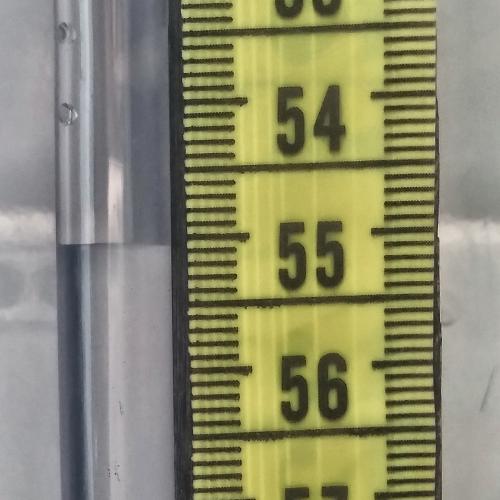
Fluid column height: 55.1 cm